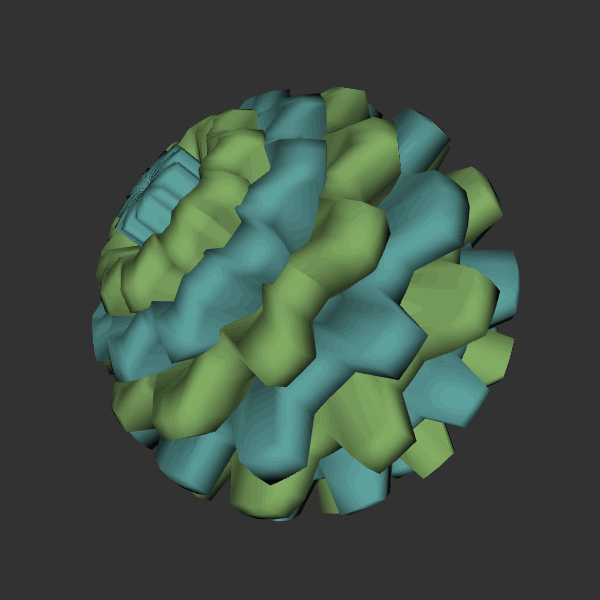
Background: dark